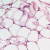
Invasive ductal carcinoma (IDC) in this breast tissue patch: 0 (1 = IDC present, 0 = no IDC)